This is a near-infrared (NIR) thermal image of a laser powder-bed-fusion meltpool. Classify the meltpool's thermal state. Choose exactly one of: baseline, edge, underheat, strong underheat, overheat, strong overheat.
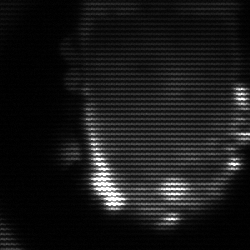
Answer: baseline